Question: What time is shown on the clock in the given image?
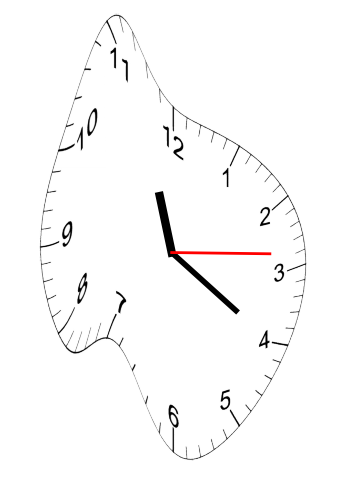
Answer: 11:20:14